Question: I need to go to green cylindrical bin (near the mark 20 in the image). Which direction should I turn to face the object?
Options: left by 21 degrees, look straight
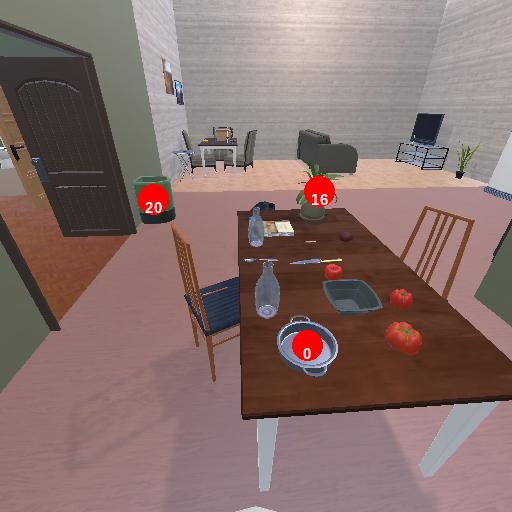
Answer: left by 21 degrees